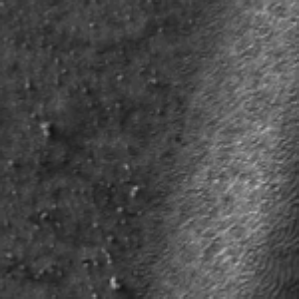
Label: frost